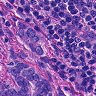
Metastatic tissue present: yes